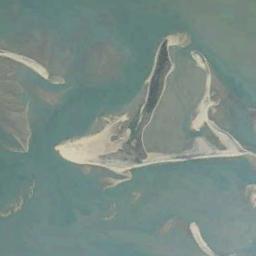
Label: island